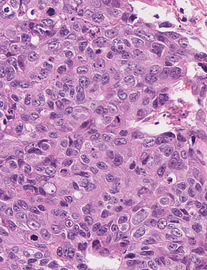
Tumor epithelial tissue: yes
Tumor-associated stroma tissue: no
Normal tissue: no